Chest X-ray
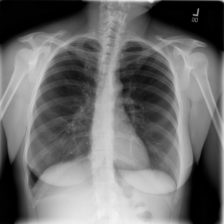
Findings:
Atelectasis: negative
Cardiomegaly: negative
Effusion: negative
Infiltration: positive
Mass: negative
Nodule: negative
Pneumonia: negative
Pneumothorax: negative
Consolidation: negative
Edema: negative
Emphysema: negative
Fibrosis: negative
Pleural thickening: negative
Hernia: negative